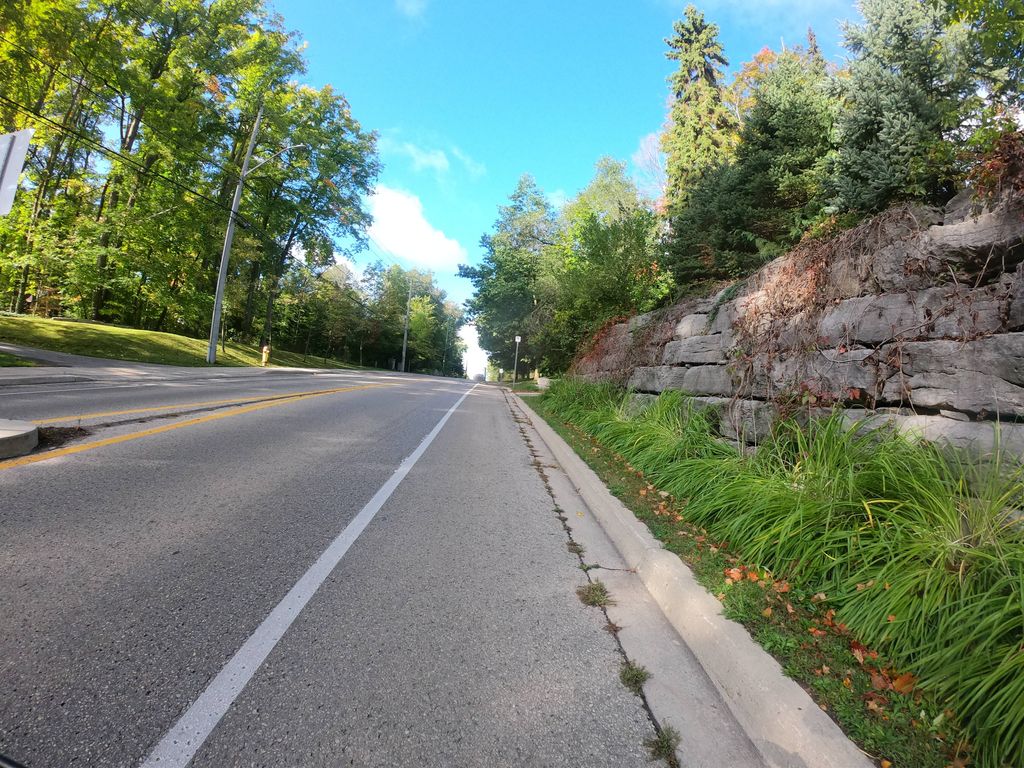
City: kitchener-waterloo